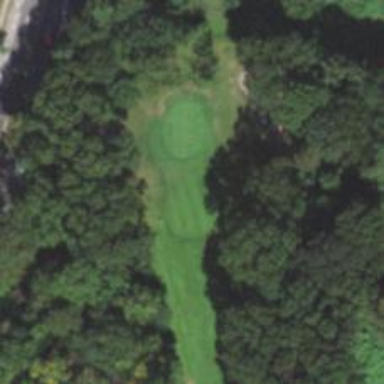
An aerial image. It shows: Golf hole.